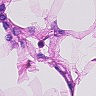
Metastatic tissue present: no